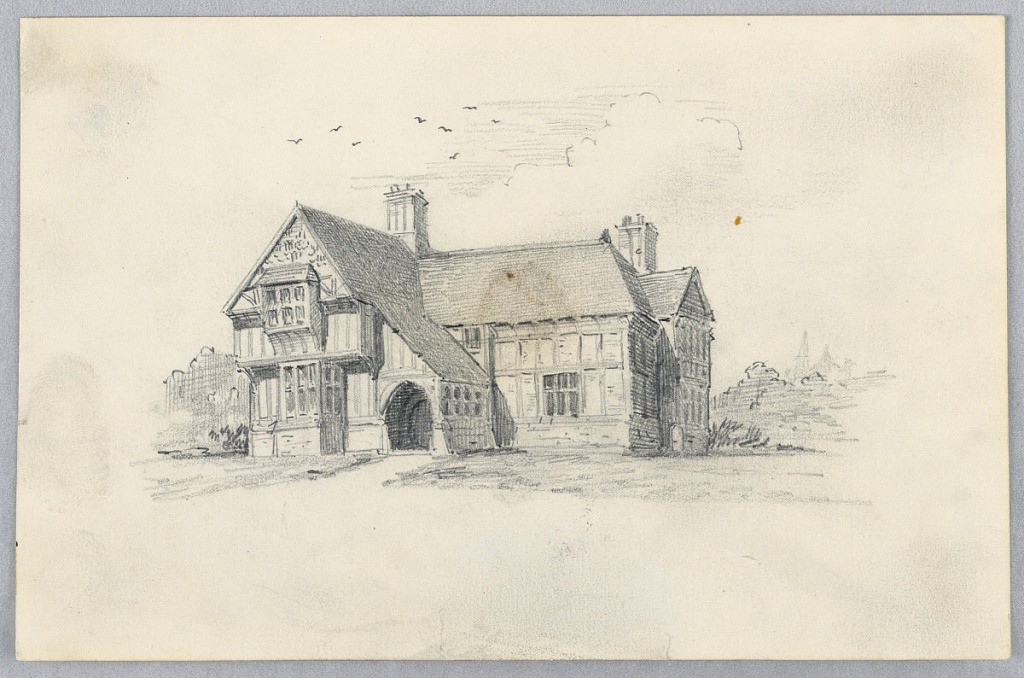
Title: Large House
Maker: Arnold William Brunner, American, 1857–1925
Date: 1877–80
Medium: Graphite on paper
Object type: Drawing
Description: House, center, with shrubbery in back; birds above; steeple, right distance.